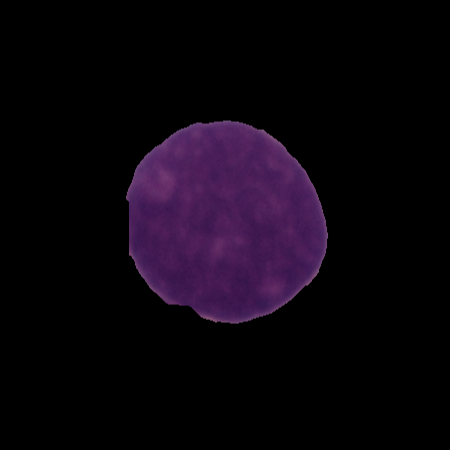
Label: cancer